Question: Determine whether the two graphs given in the figure are isomorphic. If you think they are isomorphic, answer 1; if you think they are not isomorphic, answer 0.
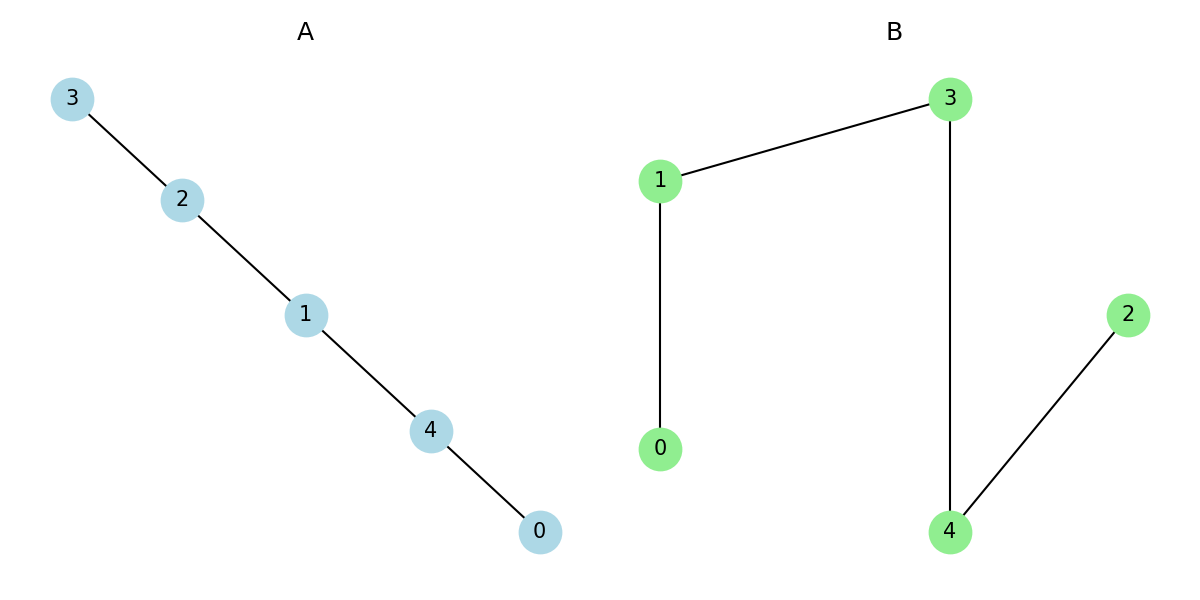
Answer: 1